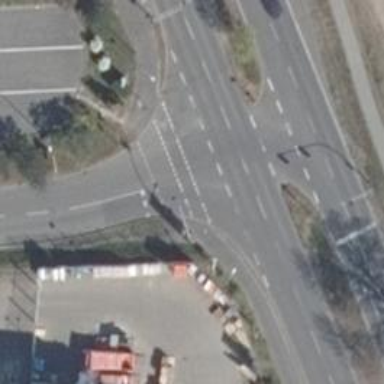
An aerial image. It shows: Road with traffic signals.